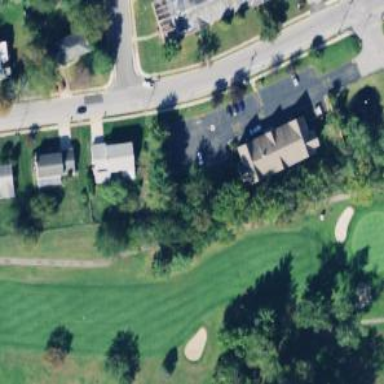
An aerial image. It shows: Path for both road and golf.